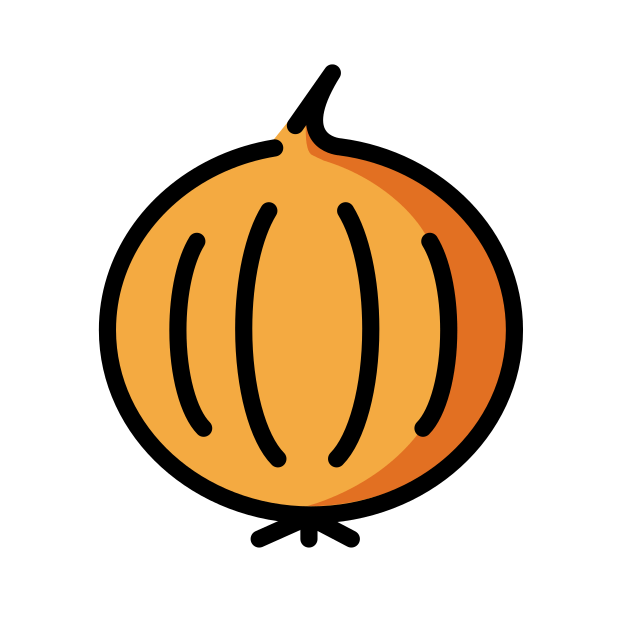
onion